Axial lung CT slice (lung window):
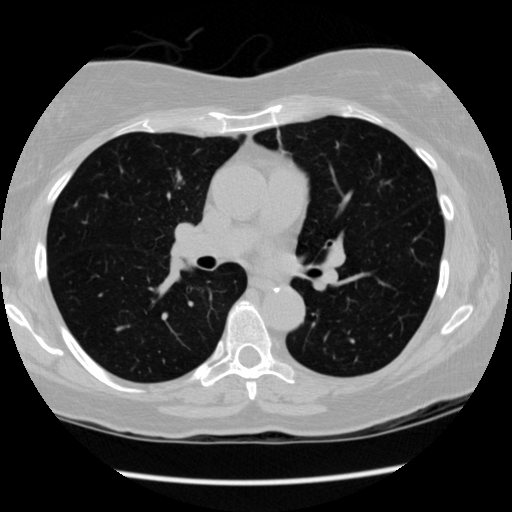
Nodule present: no